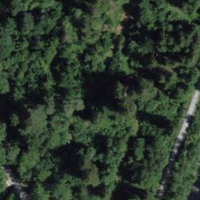
EUNIS habitat code: 44
Species observed at this site:
Volucella zonaria
Myathropa florea
Araschnia levana